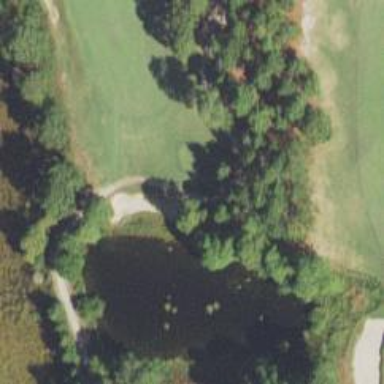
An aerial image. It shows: Water hazard in golf course. The hazard is natural water feature.